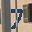
Label: 7